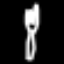
Label: fork